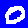
Digit: 0